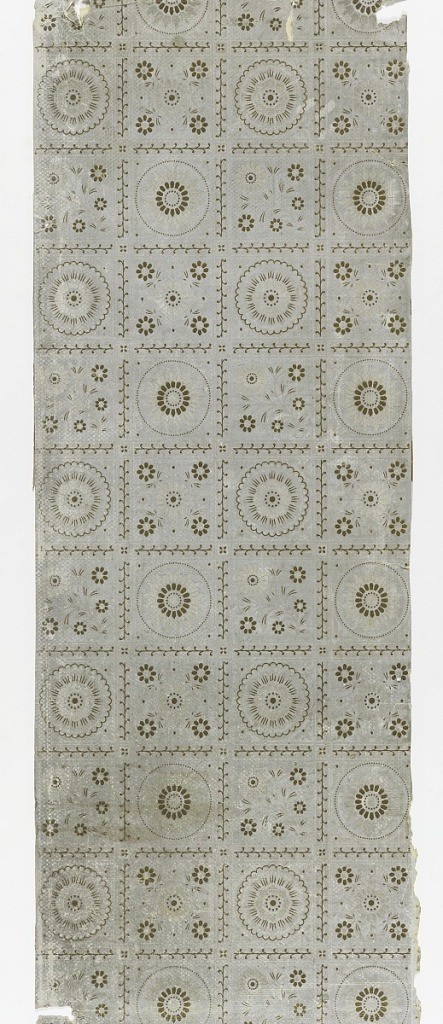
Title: Sidewall
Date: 1875–99
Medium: Machine-printed on machine-made paper
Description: Tile pattern, with large stylized floral ornaments alternating with small floral arrangements, printed in tan on gray ground, on embossed paper simulating textile weave.